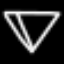
Label: diamond